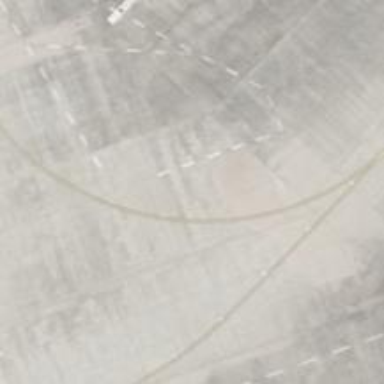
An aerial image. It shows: Concrete taxiway at the airport.